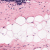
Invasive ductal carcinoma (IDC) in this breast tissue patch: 0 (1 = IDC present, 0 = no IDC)